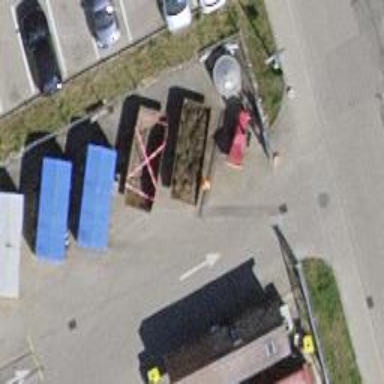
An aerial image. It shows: Recycling center.